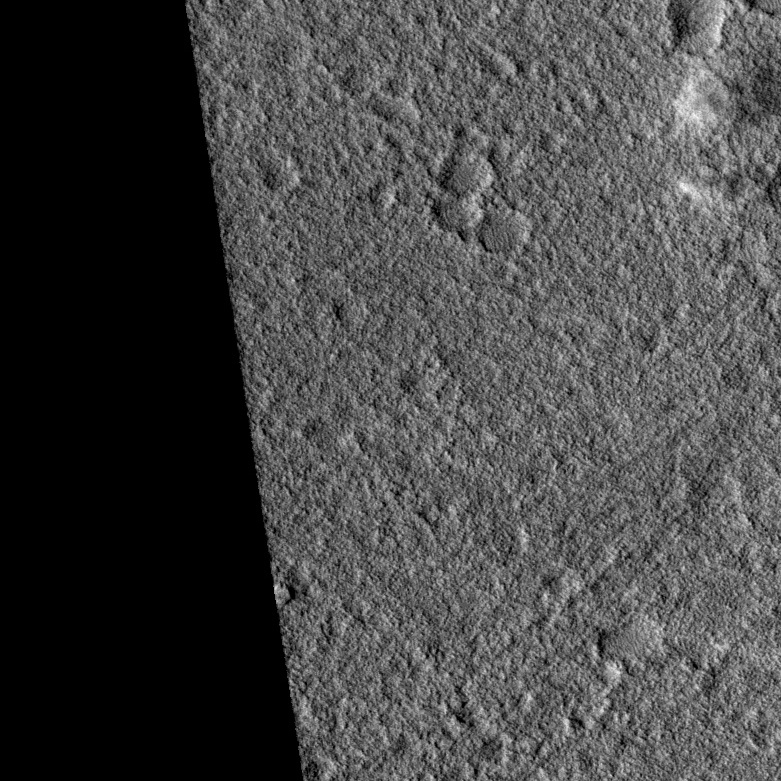
Label: dustdevil, dustdevil